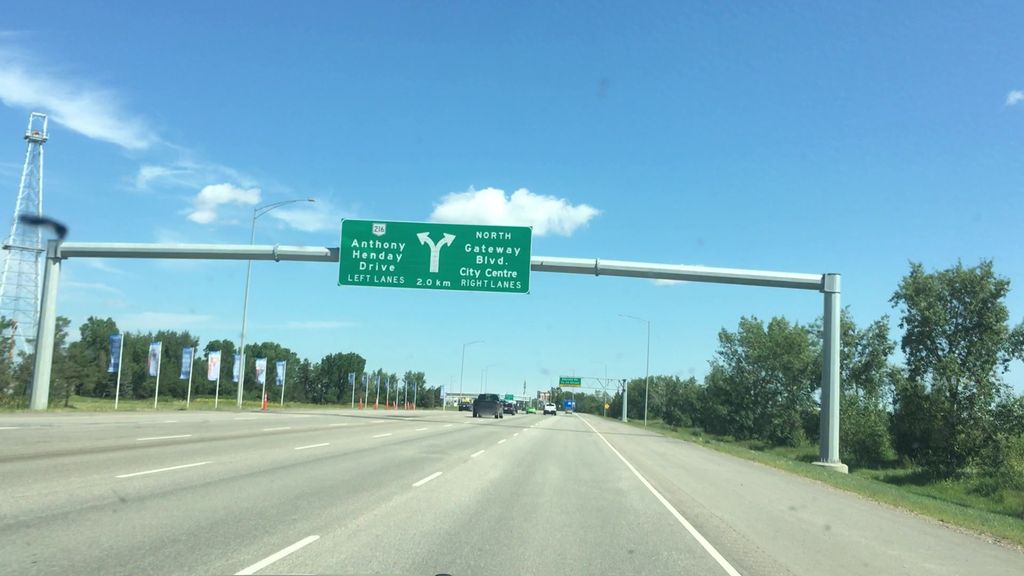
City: edmonton